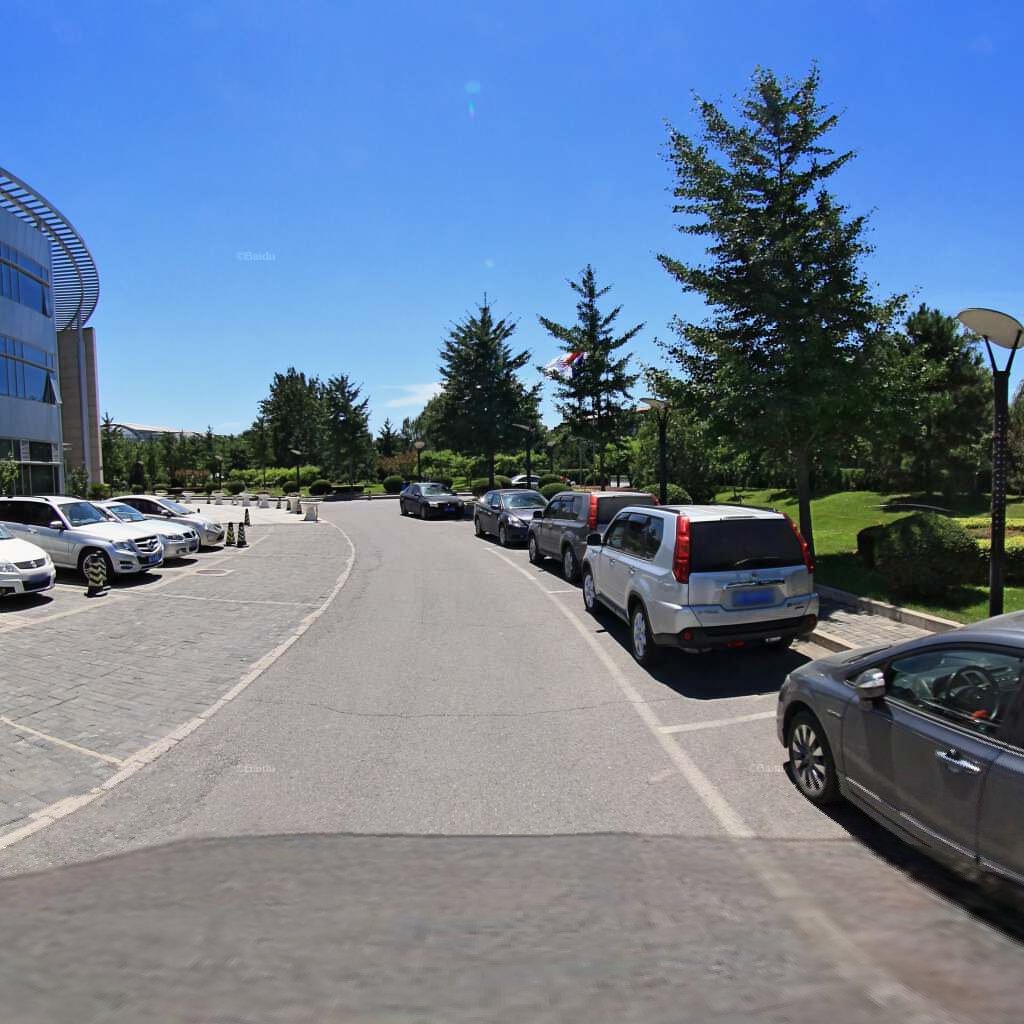
Region: Haidian
Road damage annotations: transverse crack, manhole cover